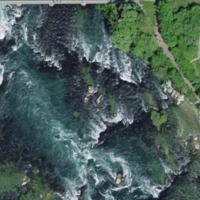
EUNIS habitat code: 15
Species observed at this site:
Mergus merganser